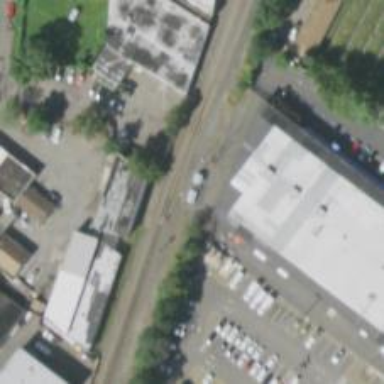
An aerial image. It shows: Railway spur junction.